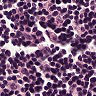
Metastatic tissue present: no